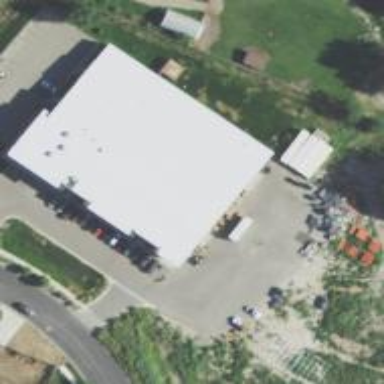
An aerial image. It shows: Warehouse.